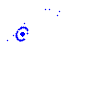
Particle: pion